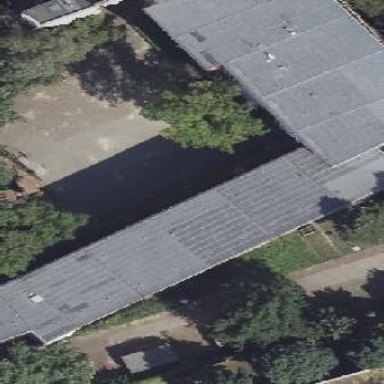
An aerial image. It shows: Part of building.